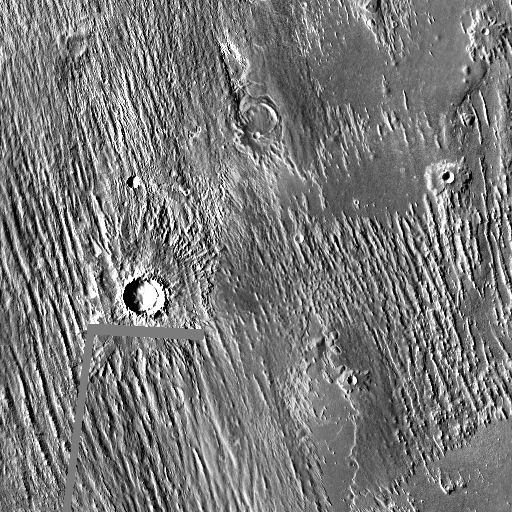
Crater classes present: Background, Other, Layered, Buried